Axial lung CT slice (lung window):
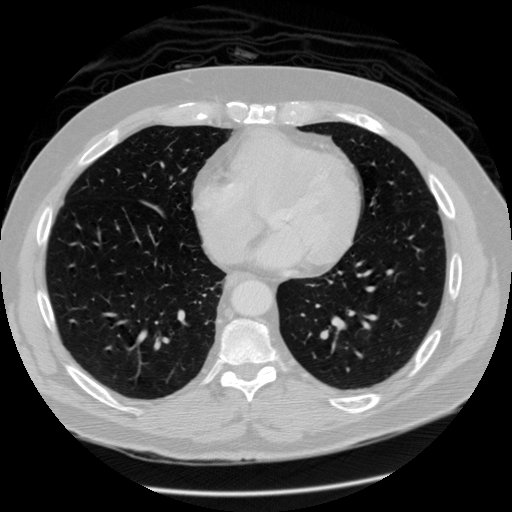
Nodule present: no